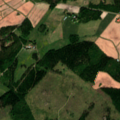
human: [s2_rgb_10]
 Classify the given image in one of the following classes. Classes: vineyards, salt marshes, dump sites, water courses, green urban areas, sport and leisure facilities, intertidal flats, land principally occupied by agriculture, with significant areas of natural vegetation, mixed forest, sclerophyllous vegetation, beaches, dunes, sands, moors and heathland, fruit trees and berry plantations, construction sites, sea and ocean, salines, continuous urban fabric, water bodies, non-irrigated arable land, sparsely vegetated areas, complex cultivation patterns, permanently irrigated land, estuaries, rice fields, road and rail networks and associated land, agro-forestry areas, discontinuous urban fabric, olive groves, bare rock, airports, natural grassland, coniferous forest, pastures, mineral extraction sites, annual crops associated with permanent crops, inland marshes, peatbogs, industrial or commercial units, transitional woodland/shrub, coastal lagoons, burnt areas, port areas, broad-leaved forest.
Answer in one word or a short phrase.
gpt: non-irrigated arable land, land principally occupied by agriculture, with significant areas of natural vegetation, coniferous forest, mixed forest, transitional woodland/shrub